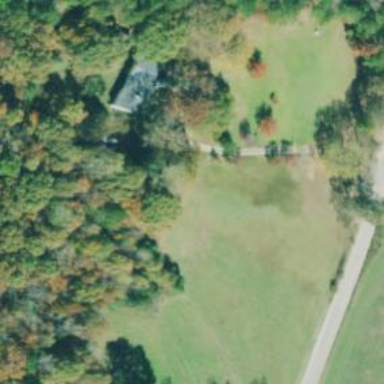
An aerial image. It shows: Driveway leading to service road.